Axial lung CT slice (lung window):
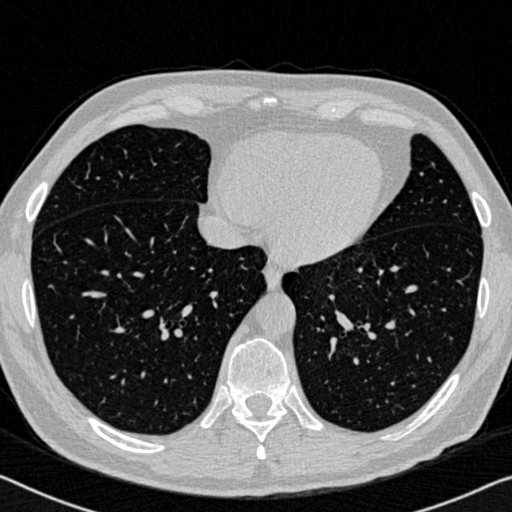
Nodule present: no